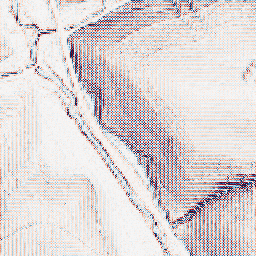
Category: wavelet
Decomposition family: wavelet_dwt
Decomposition parameters: wavelet: haar
level: 1
Upsampling method: quintic
Upsampling parameters: scale: 2
Upsampling scale: 2